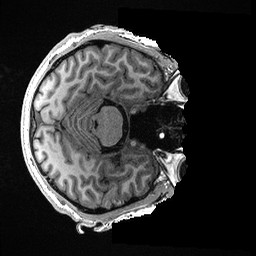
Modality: T1w
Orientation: axial
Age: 35
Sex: male
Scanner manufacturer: ge
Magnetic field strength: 3 T
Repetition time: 0.00668 s
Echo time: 0.00294 s